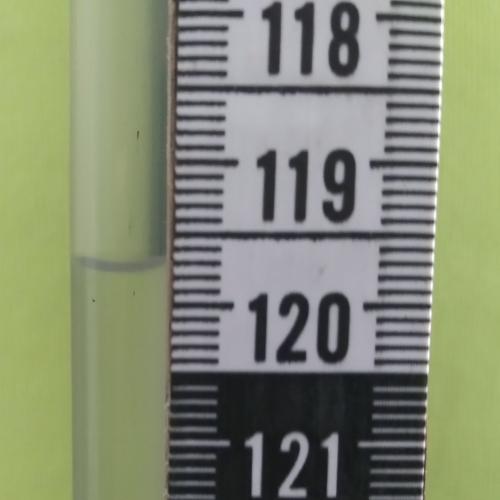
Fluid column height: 119.7 cm